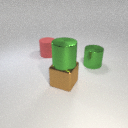
large red rubber cylinder to the left of large brown metal cube